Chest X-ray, AP view. Patient: 29 years old, sex M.
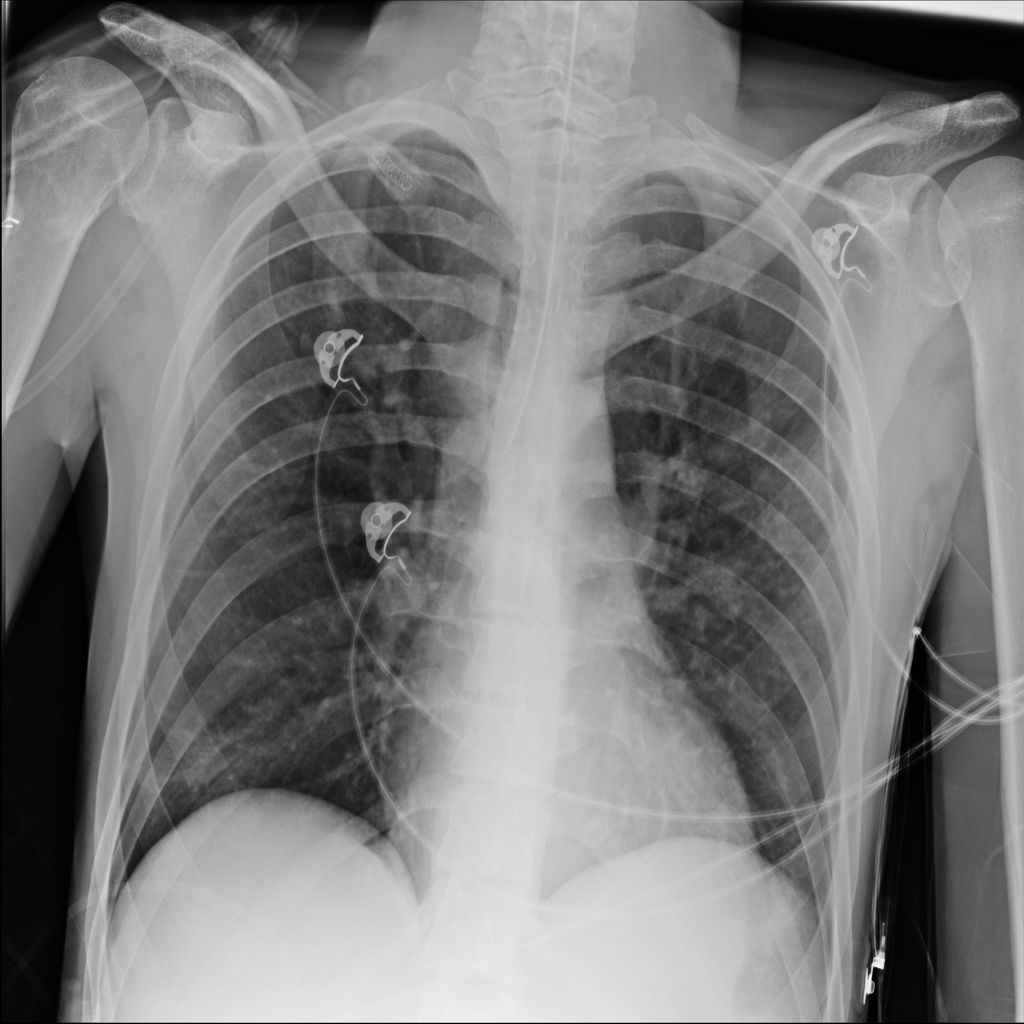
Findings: Effusion